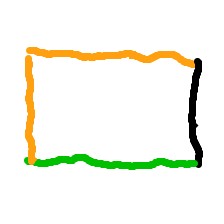
Shape: rectangle